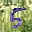
Label: 5